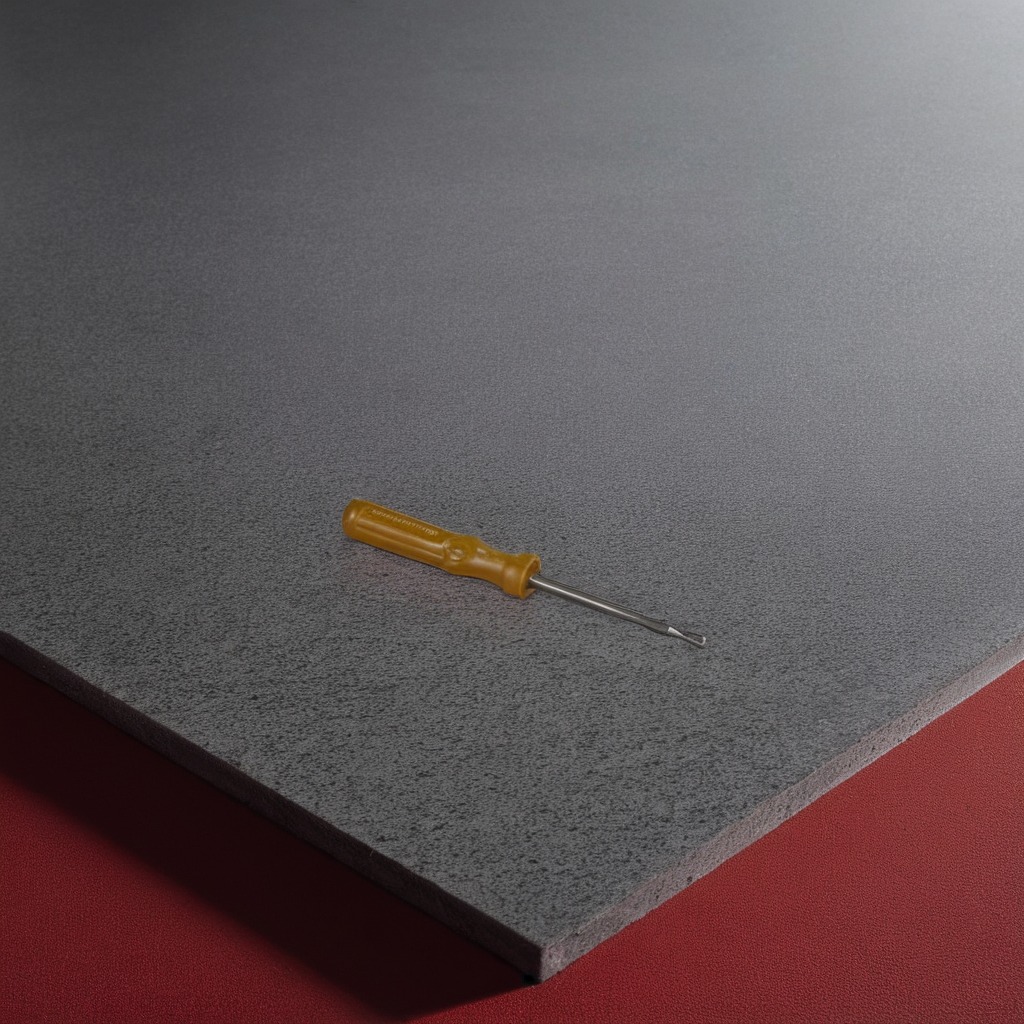
A screwdriver is lying on a clean granite tabletop covered with a red rubber mat inside a workshop under bright overhead lighting crisp shadows high clarity worn but beneath the mat